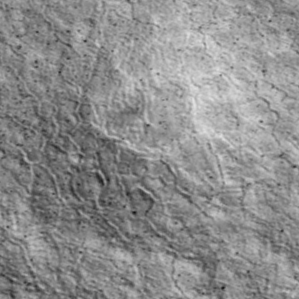
Label: non_frost